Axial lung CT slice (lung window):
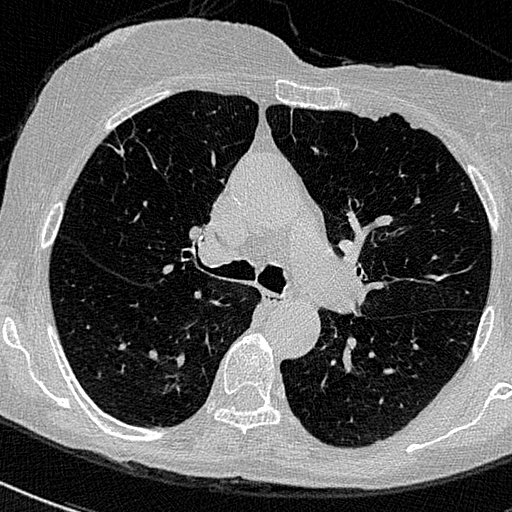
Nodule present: no